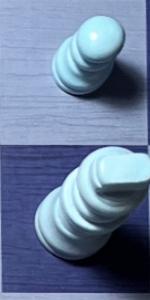
Label: King_White